Question: I had a question that asked to explain why this balanced tree can't be a red black tree and also wanted to transform it into a red black tree using only one rotation:

Why can't this binary search tree be a red black tree?
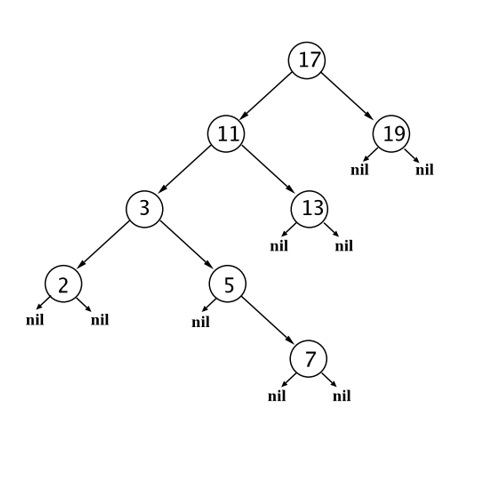
Answer: In a red-black tree, every path through a leaf has the same number of black nodes, and at least every second node on the path will be black, since a red node can't have a red child. Therefore, the longest path to a leaf in the tree (the one with the most red nodes) is at most twice as long as the shortest path to a leaf.
17 -> 11 -> 3 -> 5-> 7
has more twice as many nodes as
17 -> 19
so this cannot be a red-black tree.
If you rotate right at the root, then the tree will be more balanced and could be colored as a red-black tree.